Question: Just drawing a simple text line.
With TLF text it looks pixelated and with classic text it looks just fine.

Looks at the 's' and the 'r' they looks bad with TLF text.
Any ideas why this happens?
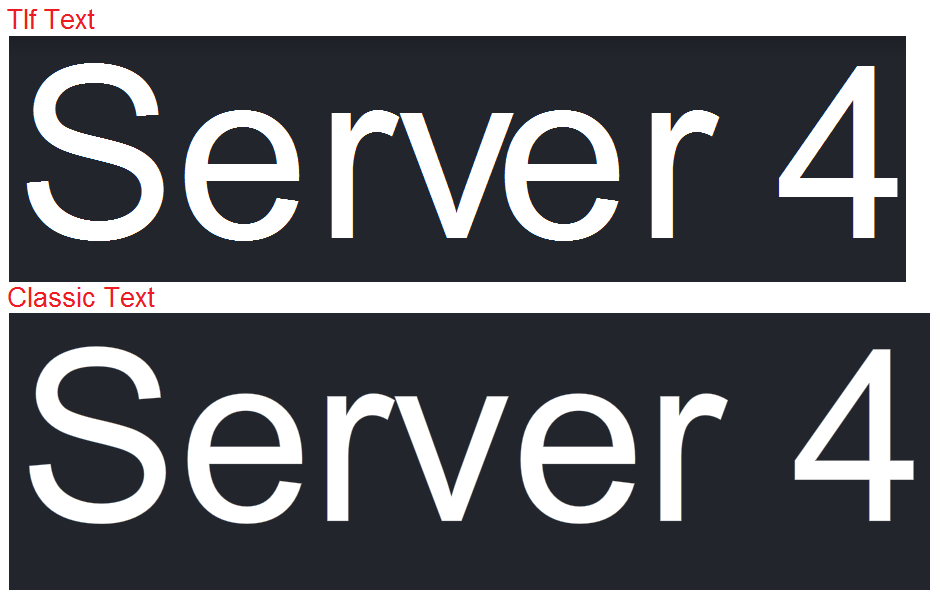
Answer: From what I see, it's probably because classic text uses anti-aliasing, and you probably don't use it with the TLF text.
<URL>